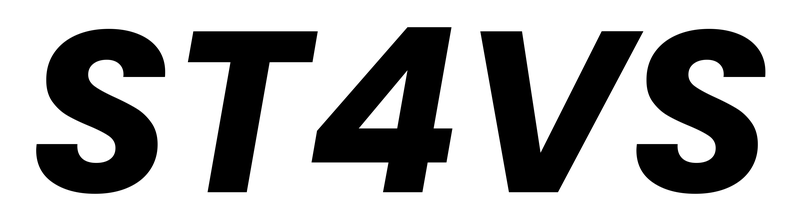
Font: Poppins-BoldItalic